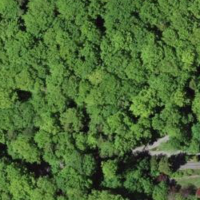
EUNIS habitat code: 41
Species observed at this site:
Melittis melissophyllum